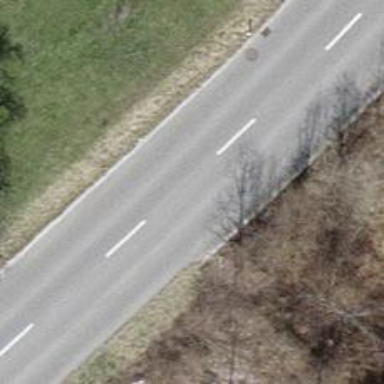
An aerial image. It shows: Asphalt road classified as tertiary.